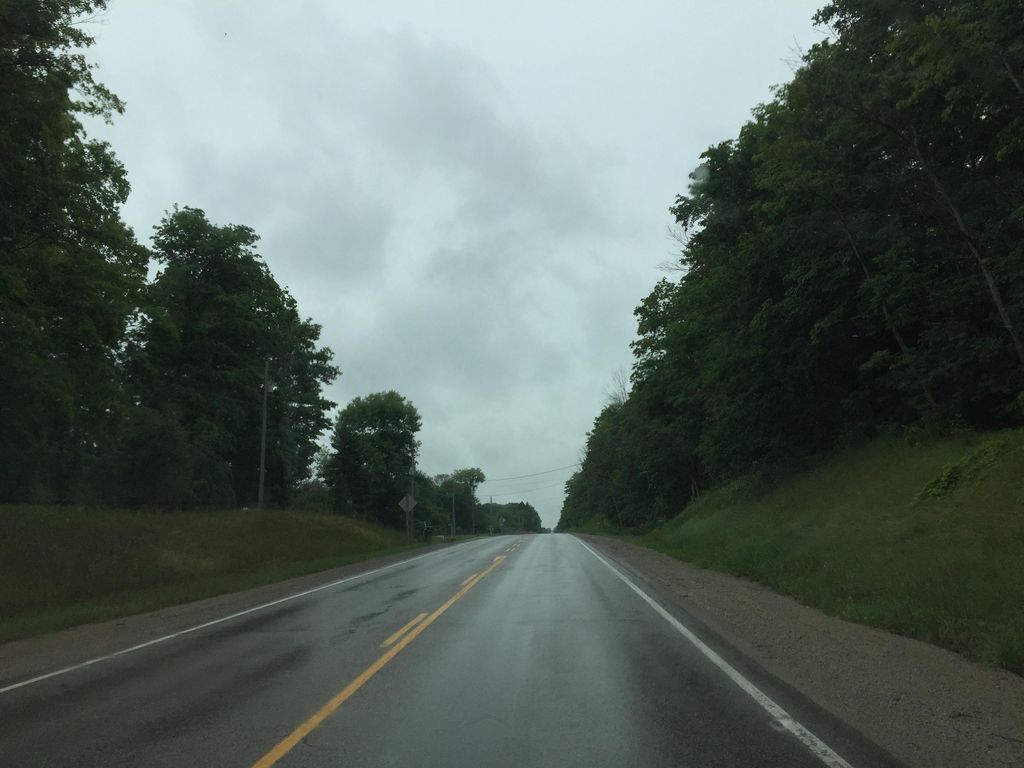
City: kitchener-waterloo